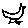
Label: bird